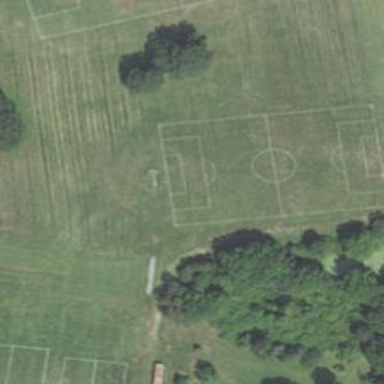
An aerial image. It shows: Soccer pitch designated for leisure and sports activities.